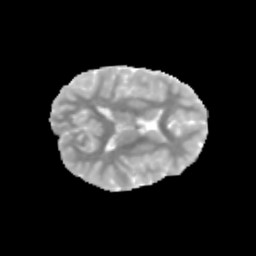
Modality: MD
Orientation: axial
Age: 10
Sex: male
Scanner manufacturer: siemens
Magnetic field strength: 3 T
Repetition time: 3.8 s
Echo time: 0.07 s